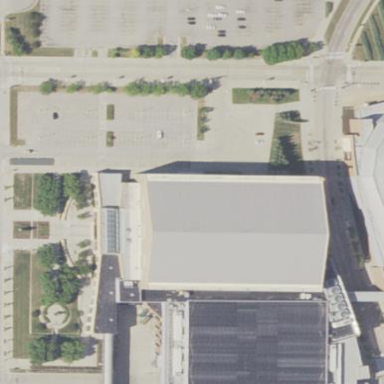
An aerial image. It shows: Conference center building.